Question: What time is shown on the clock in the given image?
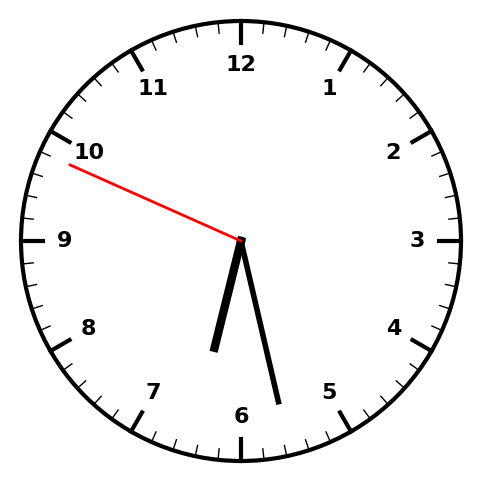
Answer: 06:27:49